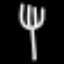
Label: fork